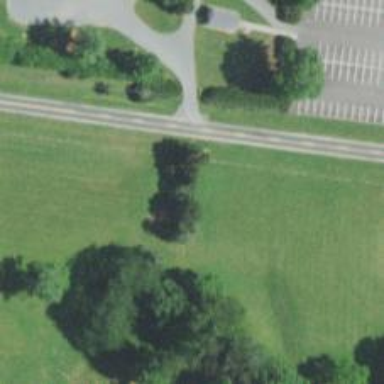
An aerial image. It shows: Disc golf hole.